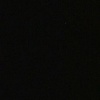
Label: space